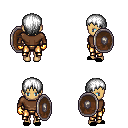
a pixel art fantasy rpg character, female body template, human, tanned skin, brown long-sleeve shirt, gold greaves, white plain hairstyle, gold gloves, black slippers, shield, four views (front, back, left, right), 2x2 character sprite sheet, small pixel art, hard edges, no anti-aliasing